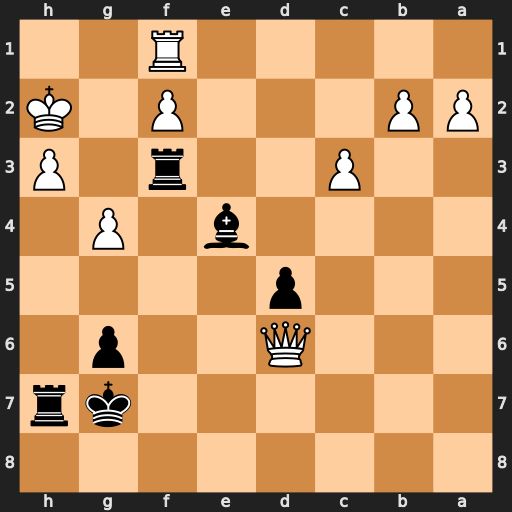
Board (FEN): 8/6kr/3Q2p1/3p4/4b1P1/2P2r1P/PP3P1K/5R2
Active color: b
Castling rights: -
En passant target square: -
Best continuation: Rfxh3+ Kg1 Rh1#